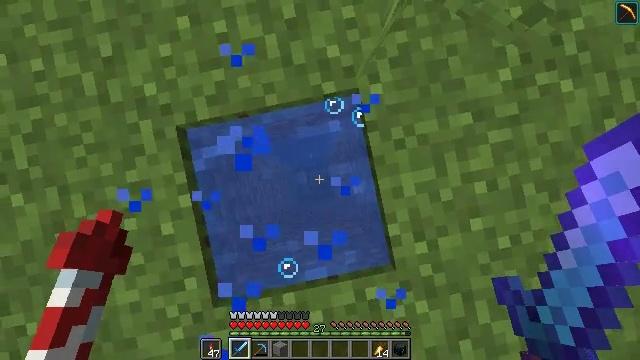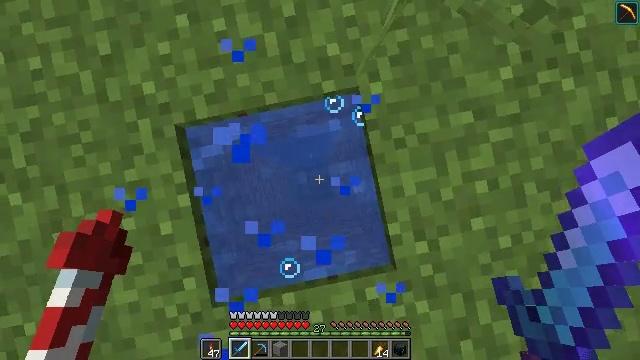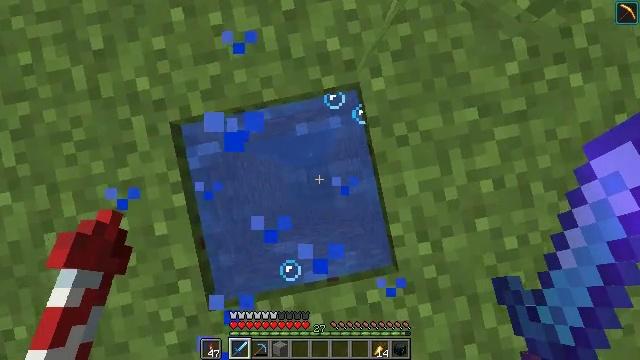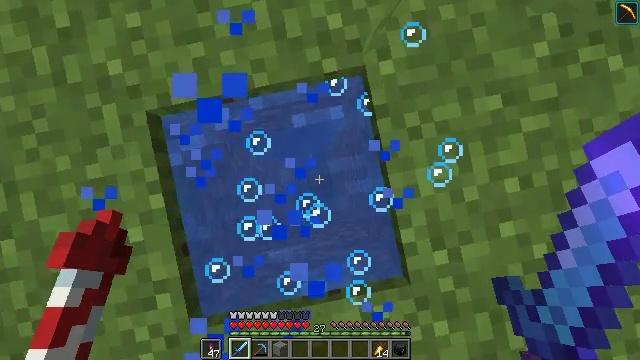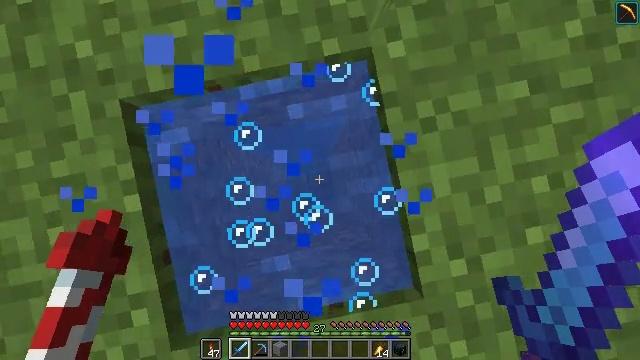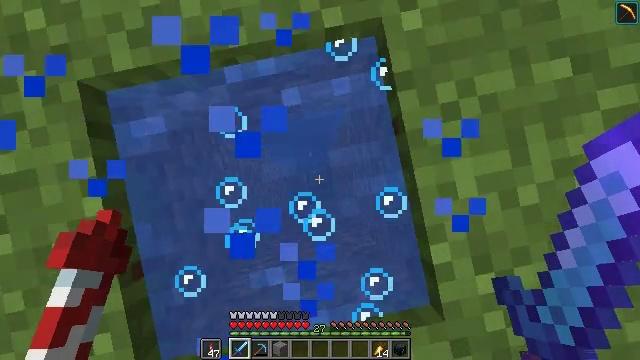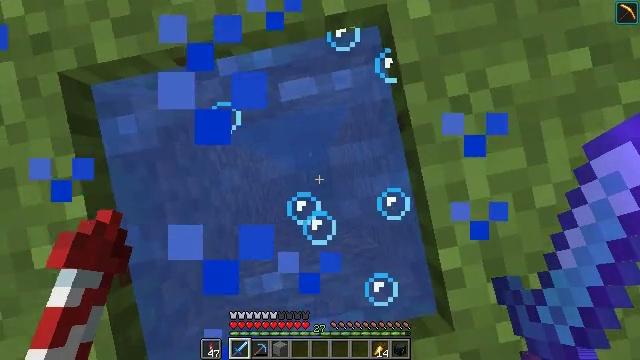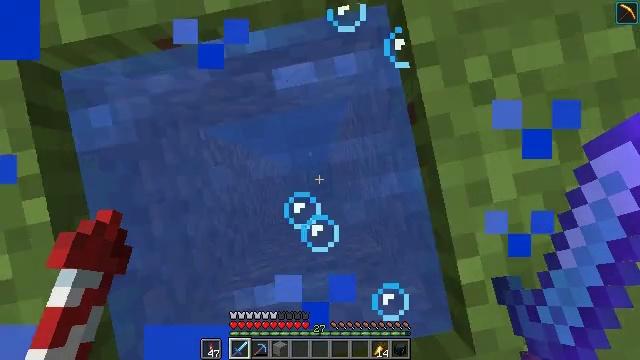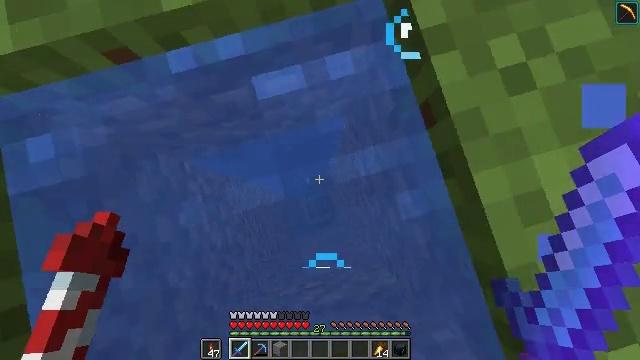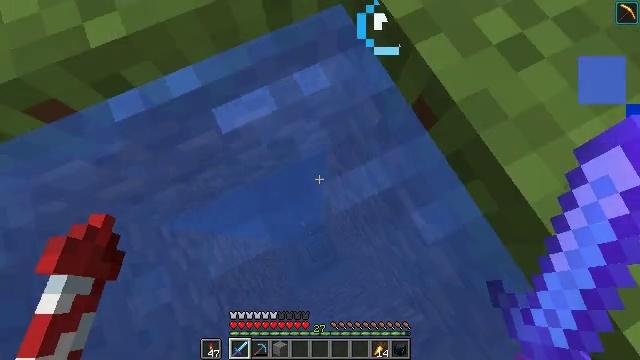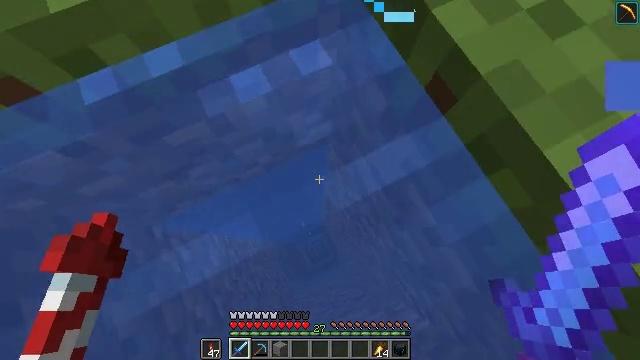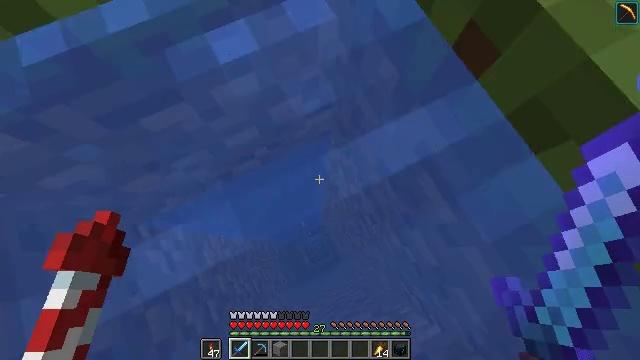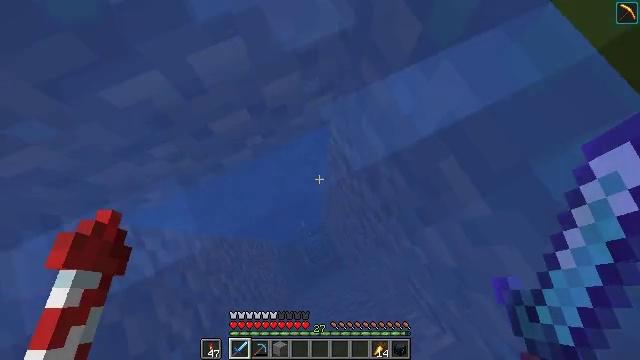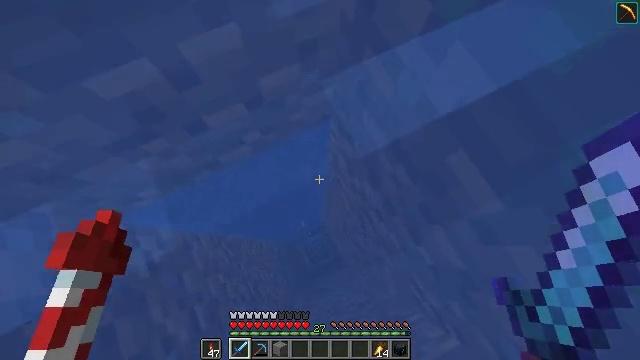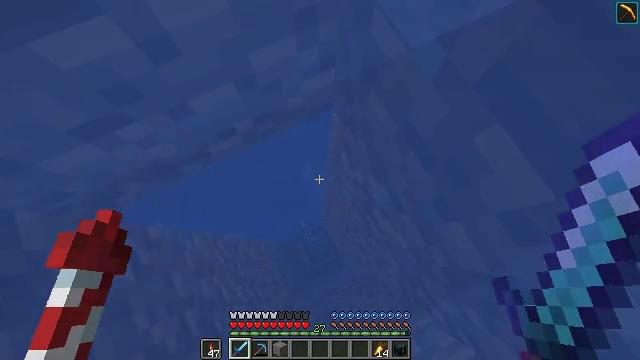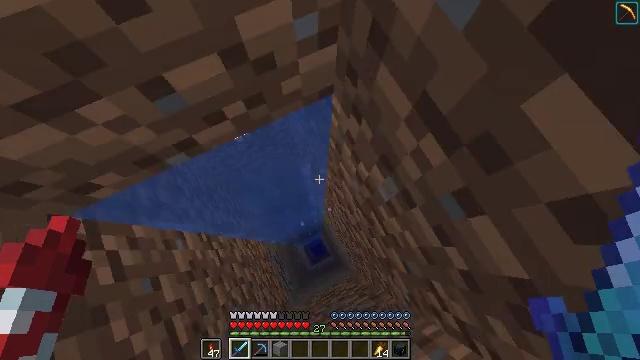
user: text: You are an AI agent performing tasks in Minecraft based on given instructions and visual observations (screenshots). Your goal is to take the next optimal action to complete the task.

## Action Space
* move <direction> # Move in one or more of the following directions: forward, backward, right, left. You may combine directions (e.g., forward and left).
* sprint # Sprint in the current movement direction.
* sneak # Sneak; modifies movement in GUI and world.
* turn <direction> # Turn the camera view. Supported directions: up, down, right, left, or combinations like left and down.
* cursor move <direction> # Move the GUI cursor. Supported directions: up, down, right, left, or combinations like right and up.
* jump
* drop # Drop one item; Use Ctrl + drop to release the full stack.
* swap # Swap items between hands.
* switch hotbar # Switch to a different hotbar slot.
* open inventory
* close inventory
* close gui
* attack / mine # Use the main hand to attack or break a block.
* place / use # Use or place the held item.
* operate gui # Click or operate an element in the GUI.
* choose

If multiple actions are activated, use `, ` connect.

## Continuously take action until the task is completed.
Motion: motion action
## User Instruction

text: Hunt a slime.
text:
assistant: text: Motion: sneak
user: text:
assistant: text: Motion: sneak
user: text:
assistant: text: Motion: no_op
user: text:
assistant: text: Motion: no_op
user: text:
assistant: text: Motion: no_op
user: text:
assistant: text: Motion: no_op
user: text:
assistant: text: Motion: no_op
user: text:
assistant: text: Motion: turn right and up
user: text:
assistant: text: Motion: turn right and up
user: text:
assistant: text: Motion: no_op
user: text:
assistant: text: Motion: no_op
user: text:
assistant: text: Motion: no_op
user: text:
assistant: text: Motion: no_op
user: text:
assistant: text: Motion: no_op
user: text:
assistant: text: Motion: no_op
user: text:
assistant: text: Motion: no_op
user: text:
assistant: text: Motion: no_op
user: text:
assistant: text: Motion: no_op
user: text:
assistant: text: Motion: no_op
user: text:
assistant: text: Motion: no_op
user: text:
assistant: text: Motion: move forward
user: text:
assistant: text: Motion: move forward
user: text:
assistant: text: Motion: move forward
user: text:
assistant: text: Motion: move forward
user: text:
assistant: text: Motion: move forward
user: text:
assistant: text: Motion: move forward
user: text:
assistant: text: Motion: move forward
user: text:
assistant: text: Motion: move forward
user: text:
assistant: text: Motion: move forward
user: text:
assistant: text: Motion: move forward